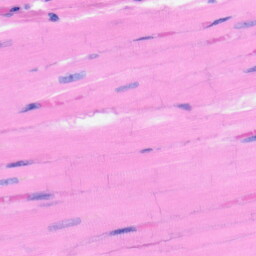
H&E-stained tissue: Heart